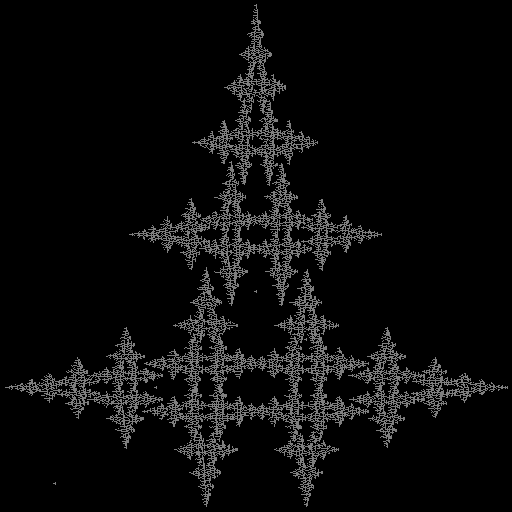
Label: crystal